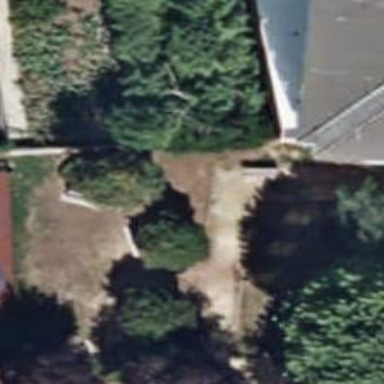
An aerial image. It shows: Brown bench in the vicinity.